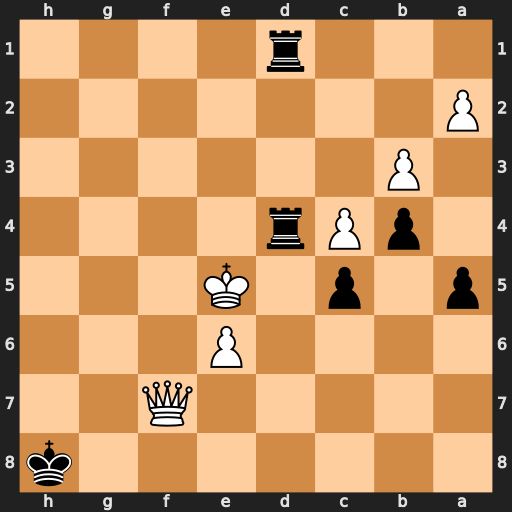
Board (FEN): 7k/5Q2/4P3/p1p1K3/1pPr4/1P6/P7/3r4
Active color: b
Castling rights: -
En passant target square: -
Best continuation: Re1+ Kf5 Rf1+